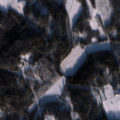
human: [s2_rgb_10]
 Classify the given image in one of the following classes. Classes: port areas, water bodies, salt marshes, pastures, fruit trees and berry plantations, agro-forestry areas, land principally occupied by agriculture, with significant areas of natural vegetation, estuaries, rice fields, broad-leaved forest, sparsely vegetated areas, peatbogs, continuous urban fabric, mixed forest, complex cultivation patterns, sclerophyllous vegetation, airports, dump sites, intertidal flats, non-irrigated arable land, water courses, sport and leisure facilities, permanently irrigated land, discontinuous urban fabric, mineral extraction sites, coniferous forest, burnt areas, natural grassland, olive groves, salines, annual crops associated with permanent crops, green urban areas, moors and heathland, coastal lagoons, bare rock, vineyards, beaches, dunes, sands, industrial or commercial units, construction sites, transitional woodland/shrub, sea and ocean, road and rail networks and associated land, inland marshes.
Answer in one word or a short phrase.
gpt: coniferous forest, mixed forest, transitional woodland/shrub